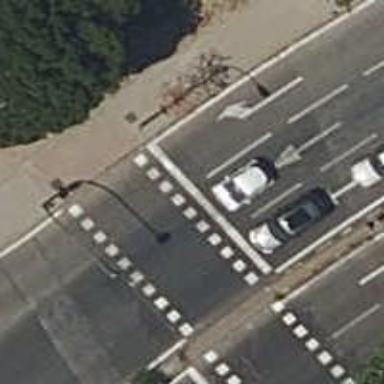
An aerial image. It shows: Traffic signals at road crossing.